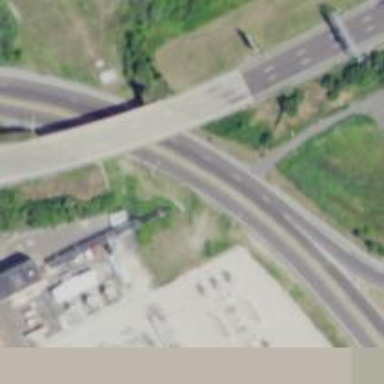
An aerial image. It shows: Urban freeway link with asphalt surface.